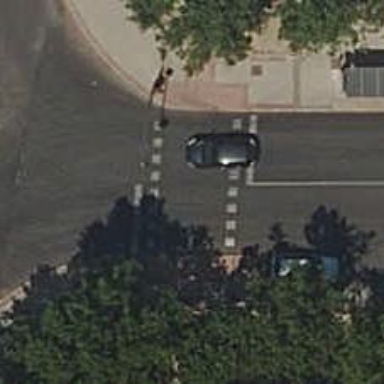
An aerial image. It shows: Crossing with traffic signals.